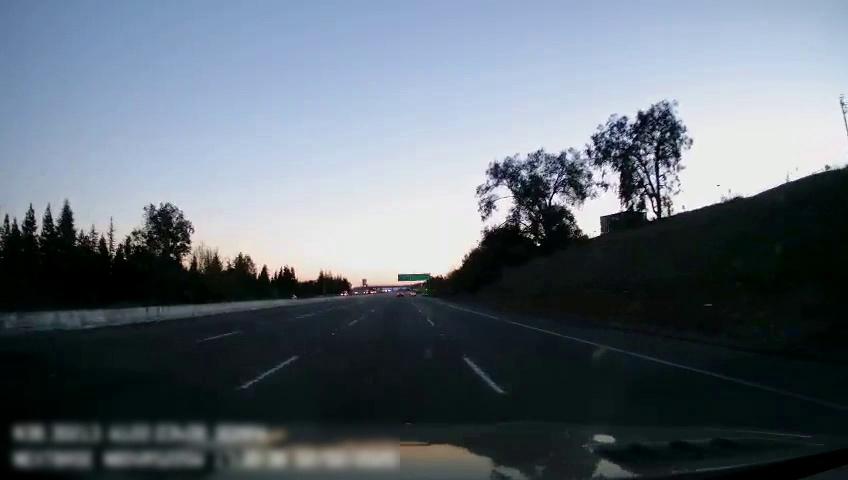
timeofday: Day
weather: Sunny
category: Drivable Space
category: Lanes | Current Lane
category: Lanes | Current Lane
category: Lanes | Alternate Lane
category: Lanes | Alternate Lane
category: Traffic | Signs